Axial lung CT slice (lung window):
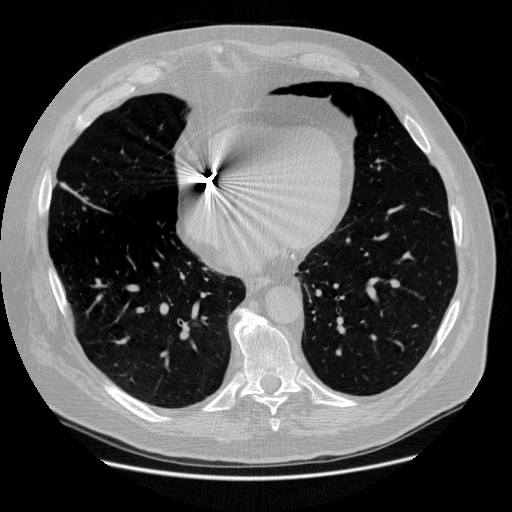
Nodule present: no